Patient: sex F, age 55
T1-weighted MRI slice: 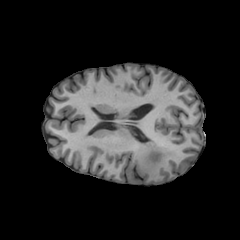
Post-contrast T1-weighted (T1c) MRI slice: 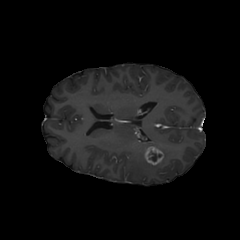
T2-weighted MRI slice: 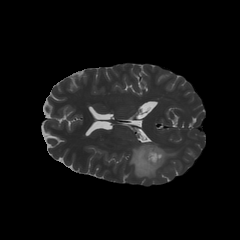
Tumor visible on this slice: yes
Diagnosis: Glioblastoma, IDH-wildtype
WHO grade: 4